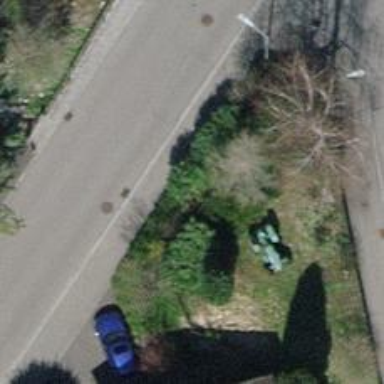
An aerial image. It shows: Urban area featuring tree as natural element.